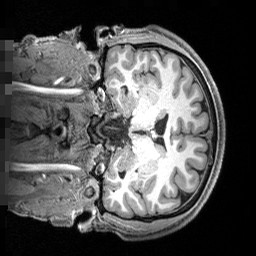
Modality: T1w
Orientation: coronal
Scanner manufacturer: siemens
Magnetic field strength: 3 T
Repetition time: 2.4 s
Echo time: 0.00256 s